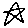
Label: star